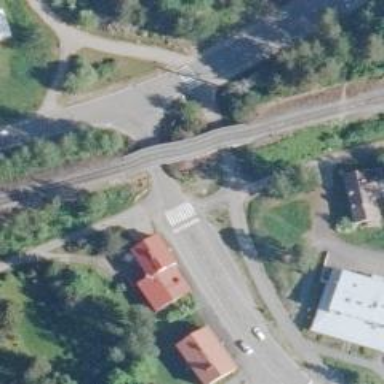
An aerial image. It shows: Railway bridge with B1 track class.